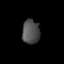
Tissue: lung
Cell type: Fibroblasts
Senescence score: 0.5475
Nuclear area (px): 414
Mean DAPI intensity: 79.582